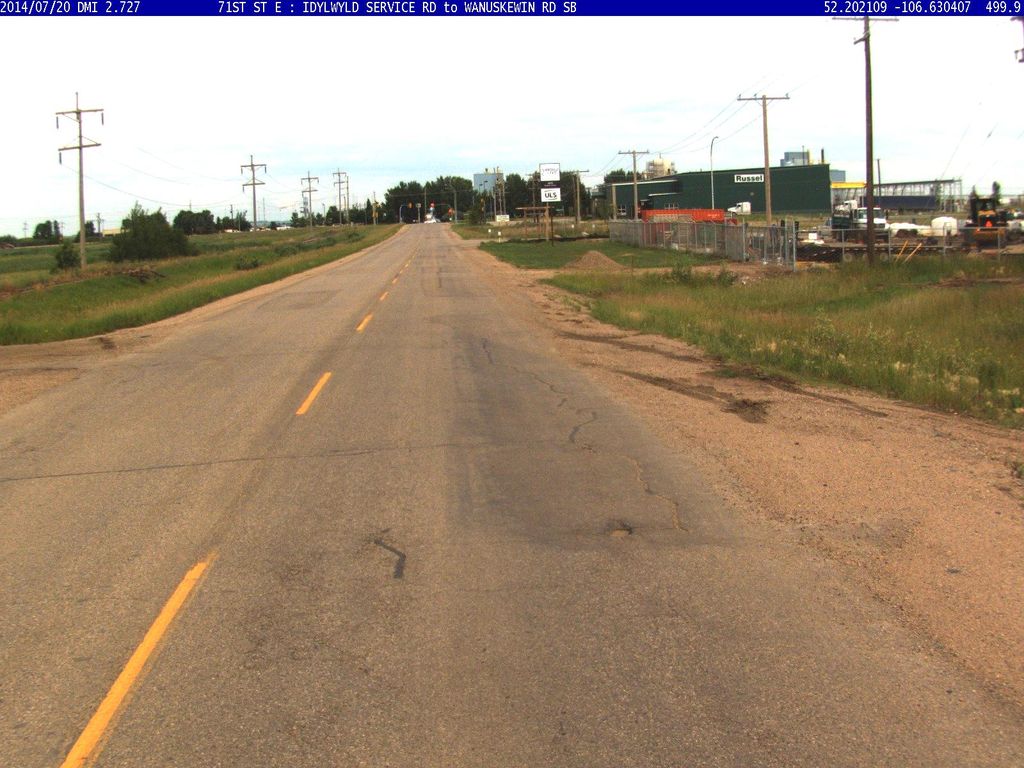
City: saskatoon